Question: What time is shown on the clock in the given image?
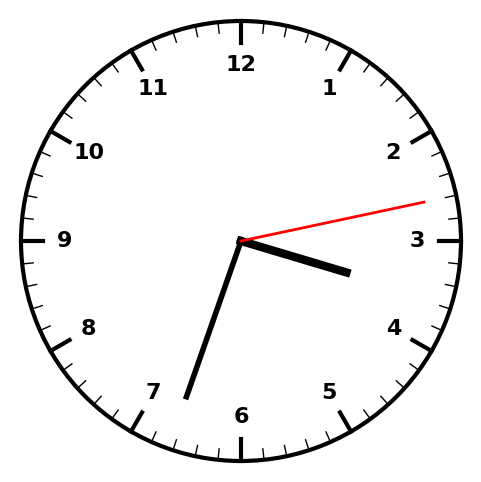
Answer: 03:33:13